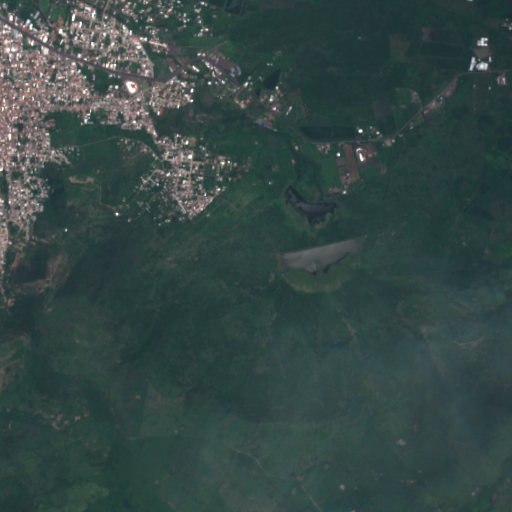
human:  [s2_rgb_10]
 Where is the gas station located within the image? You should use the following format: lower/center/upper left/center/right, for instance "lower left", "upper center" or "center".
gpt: The gas station is located in the upper center of the image.
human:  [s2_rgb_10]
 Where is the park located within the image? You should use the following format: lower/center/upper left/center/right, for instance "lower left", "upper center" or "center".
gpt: The park is located in the upper left of the image.
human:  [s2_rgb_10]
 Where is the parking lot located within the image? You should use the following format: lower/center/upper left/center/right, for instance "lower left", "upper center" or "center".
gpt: The parking lot is located in the upper left of the image.
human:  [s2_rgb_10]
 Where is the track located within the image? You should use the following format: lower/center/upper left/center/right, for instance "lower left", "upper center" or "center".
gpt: The track is located in the upper left of the image.
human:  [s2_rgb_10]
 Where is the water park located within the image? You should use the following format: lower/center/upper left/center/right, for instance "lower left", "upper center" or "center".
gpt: The water park is located in the upper center of the image.
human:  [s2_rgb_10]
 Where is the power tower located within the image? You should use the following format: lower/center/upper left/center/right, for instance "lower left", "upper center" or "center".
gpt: There is no power tower in the image.